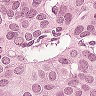
Metastatic tissue present: yes